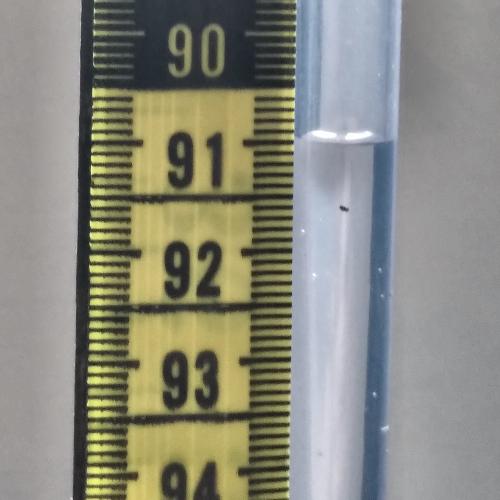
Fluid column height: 91.0 cm